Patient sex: M
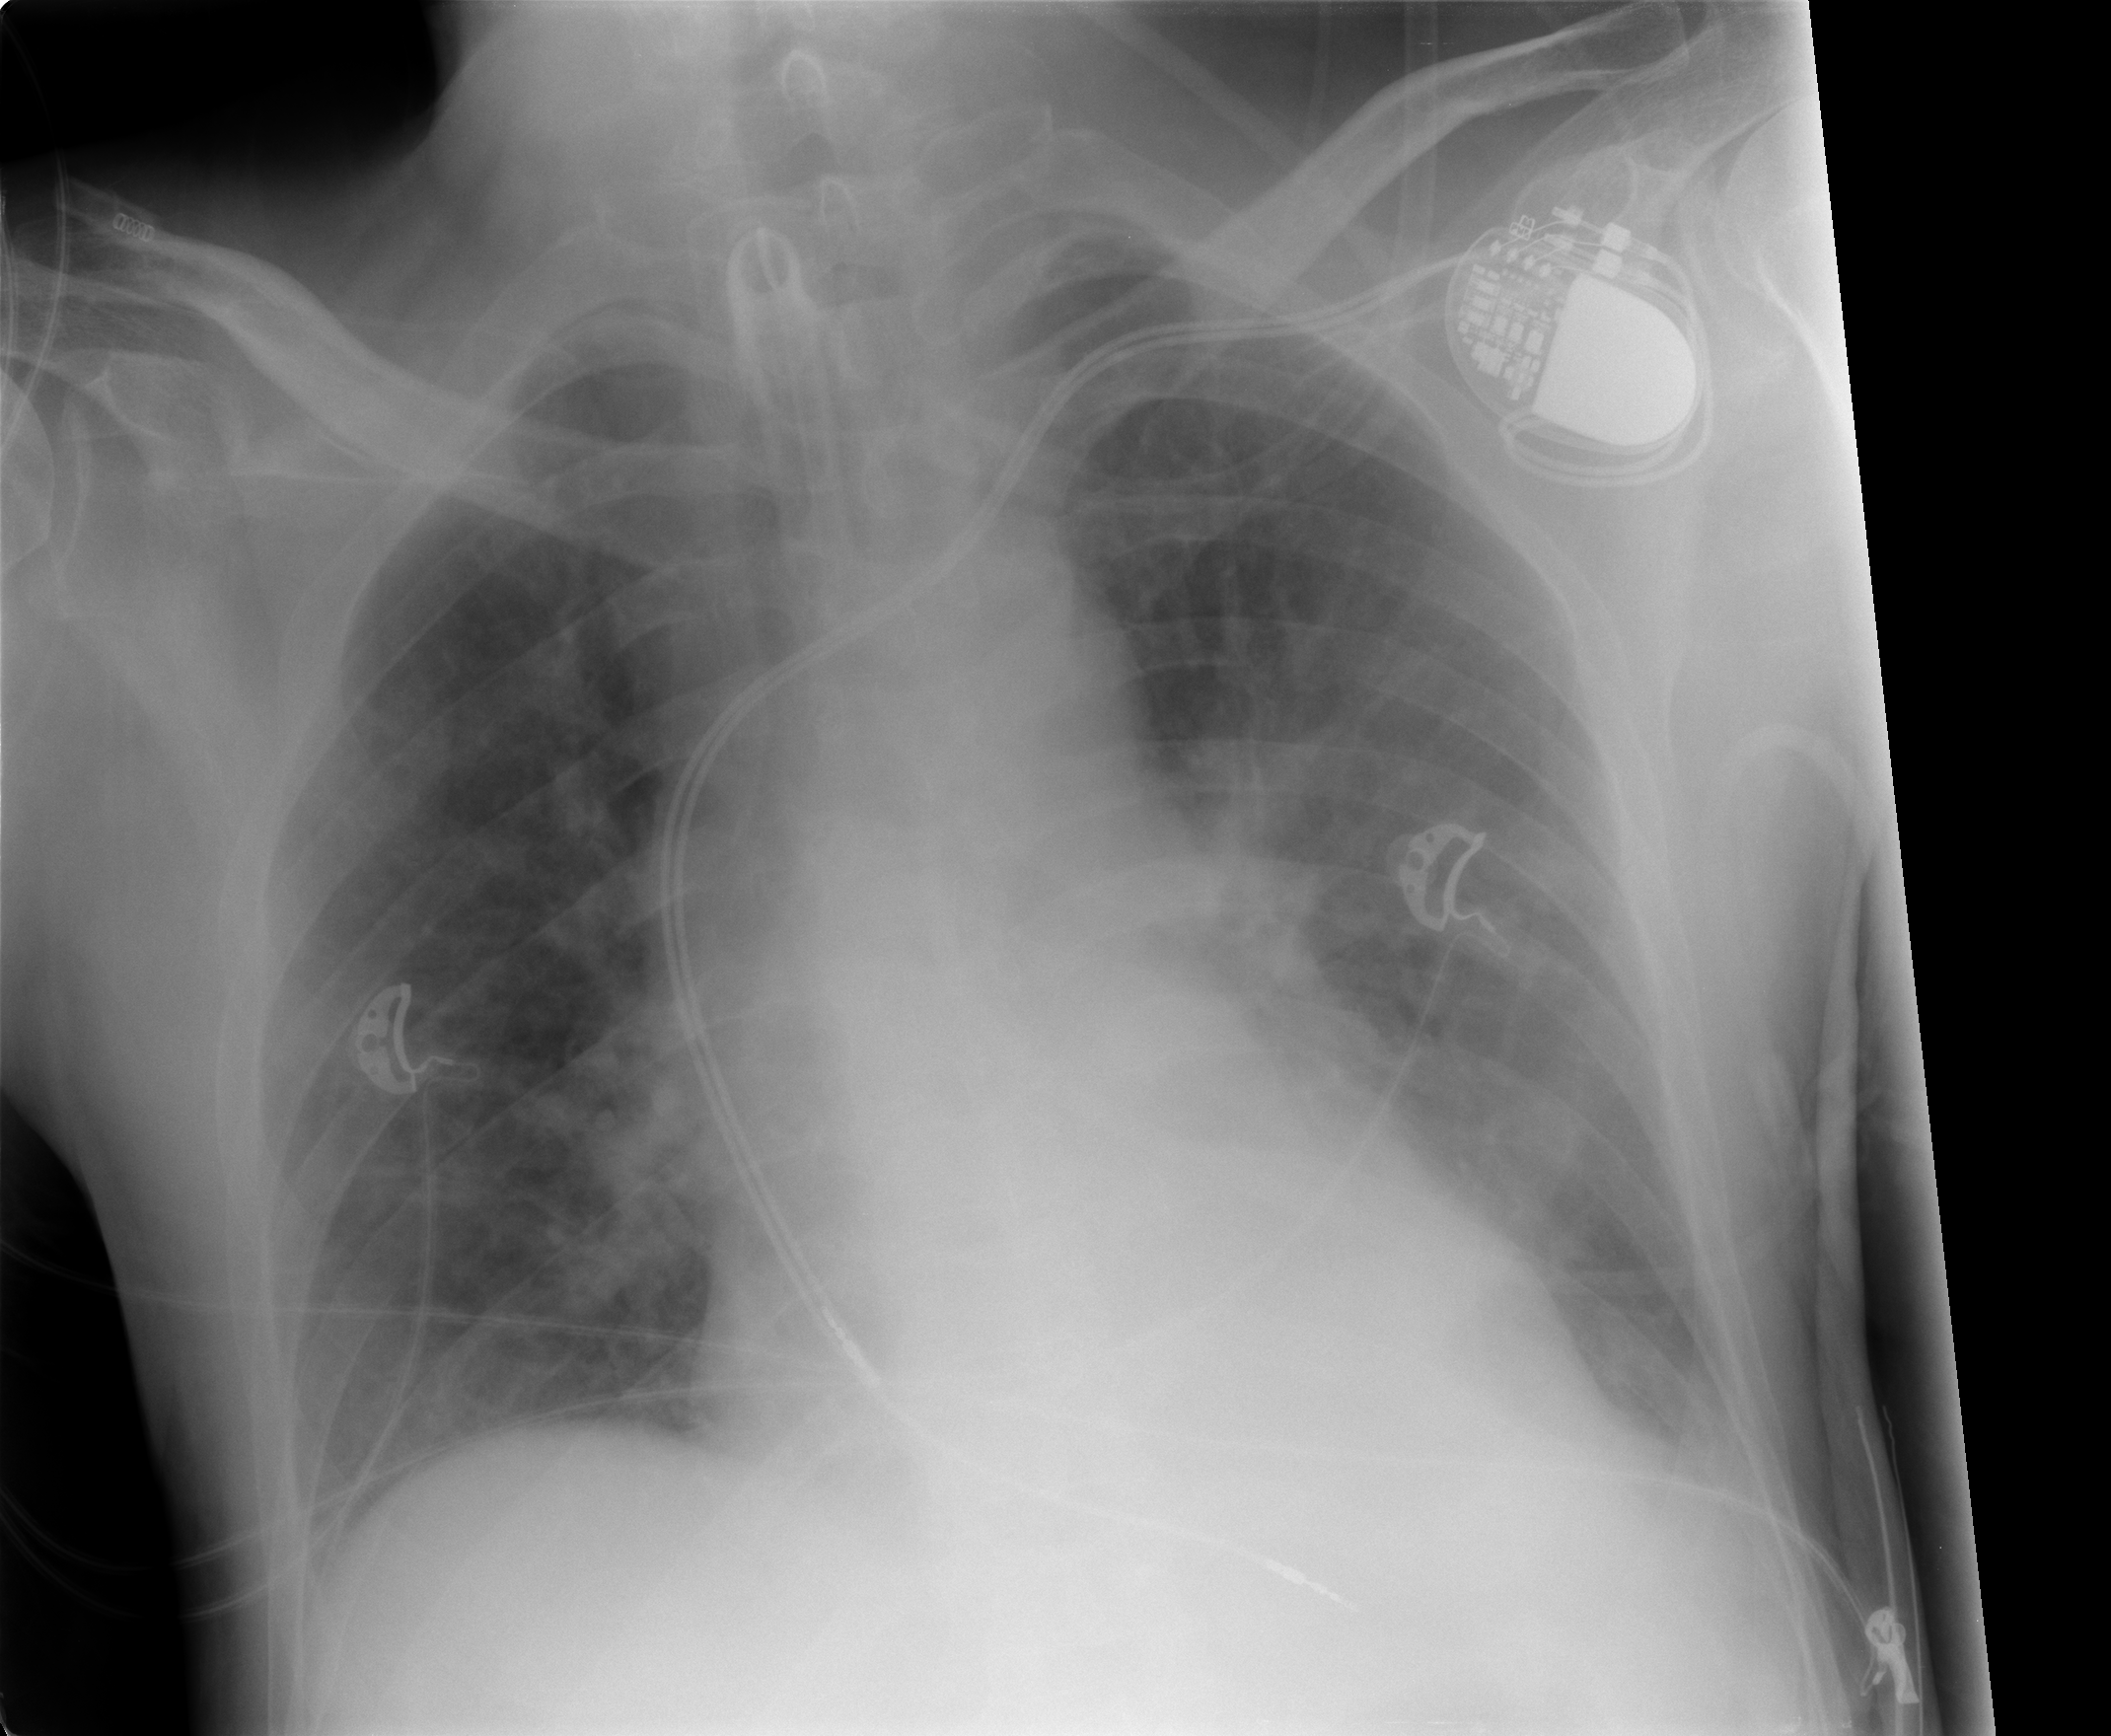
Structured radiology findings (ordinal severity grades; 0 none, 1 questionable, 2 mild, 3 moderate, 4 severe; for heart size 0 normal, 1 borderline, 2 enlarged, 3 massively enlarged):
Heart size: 0
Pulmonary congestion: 0
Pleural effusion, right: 0
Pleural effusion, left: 2
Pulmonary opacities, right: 0
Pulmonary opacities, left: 0
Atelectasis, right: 0
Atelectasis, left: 1